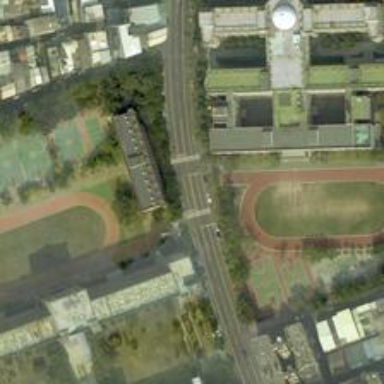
The sports park has two football fields, a number of basketball courts and tennis courts, surrounded by all kinds of buildings .